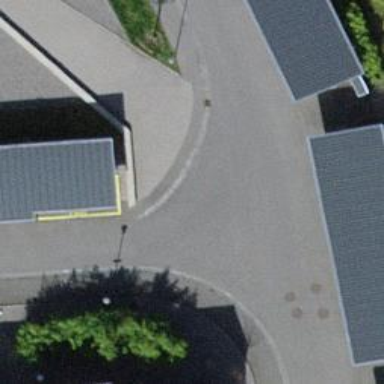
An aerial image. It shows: Unmarked crossing on asphalt footway.